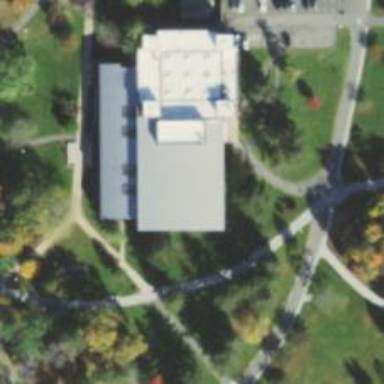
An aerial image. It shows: Building that serves as library.